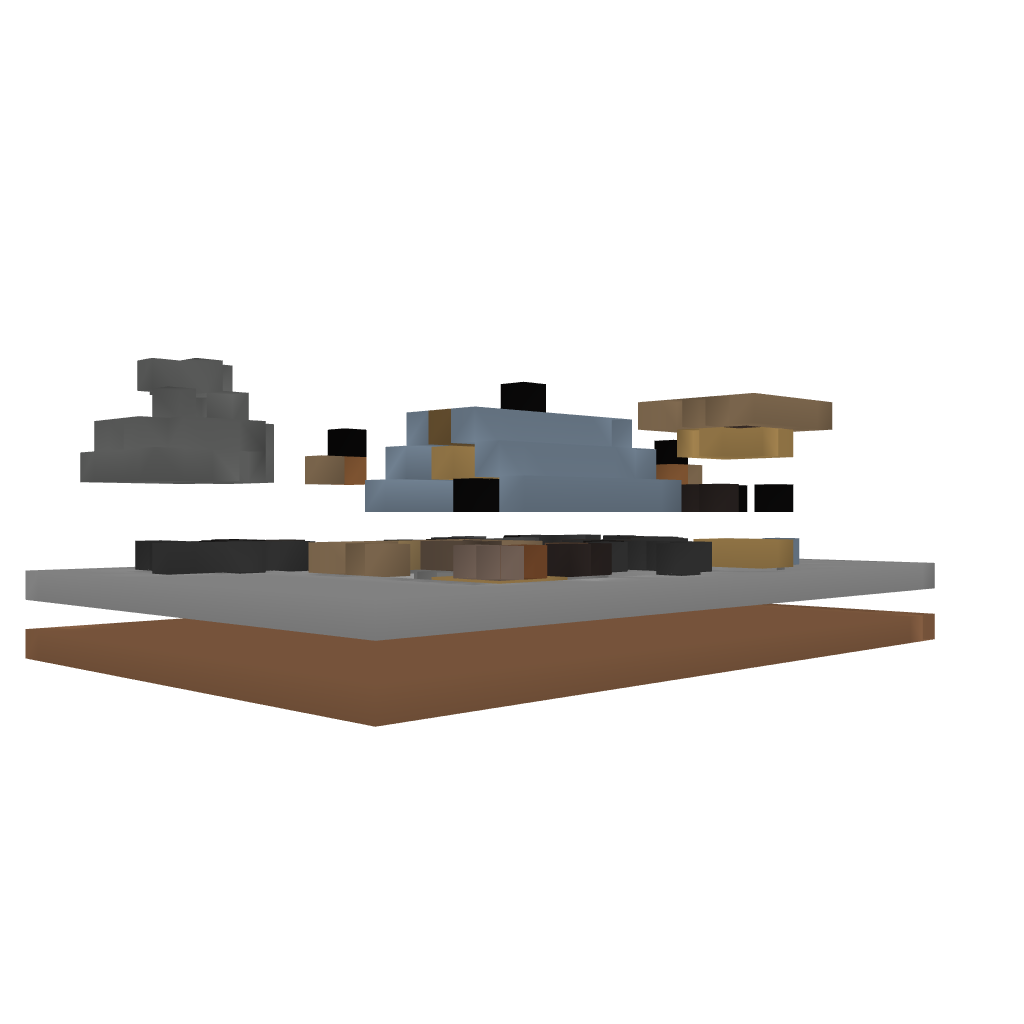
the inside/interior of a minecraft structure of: cozy start house